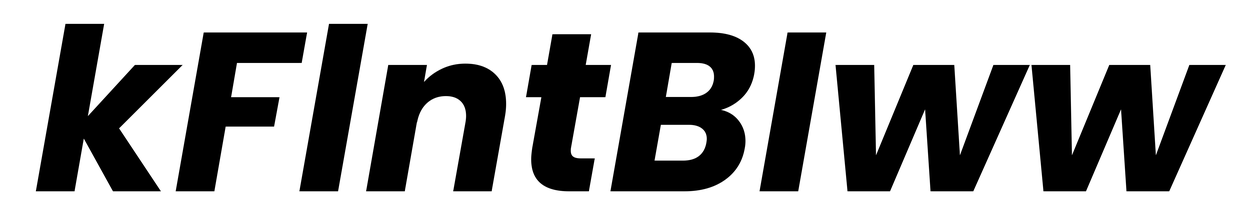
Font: Poppins-BoldItalic